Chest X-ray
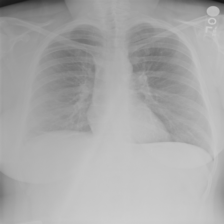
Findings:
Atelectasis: negative
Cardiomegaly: negative
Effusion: negative
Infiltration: negative
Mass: negative
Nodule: negative
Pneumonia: negative
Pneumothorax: negative
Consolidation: negative
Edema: negative
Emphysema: negative
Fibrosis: negative
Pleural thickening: negative
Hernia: negative